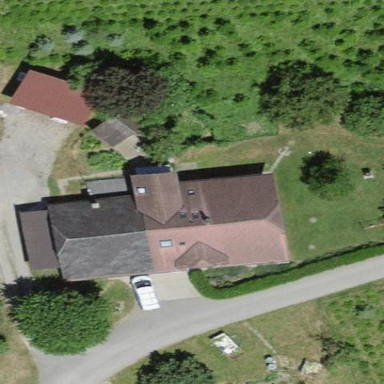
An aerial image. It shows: Farm building.